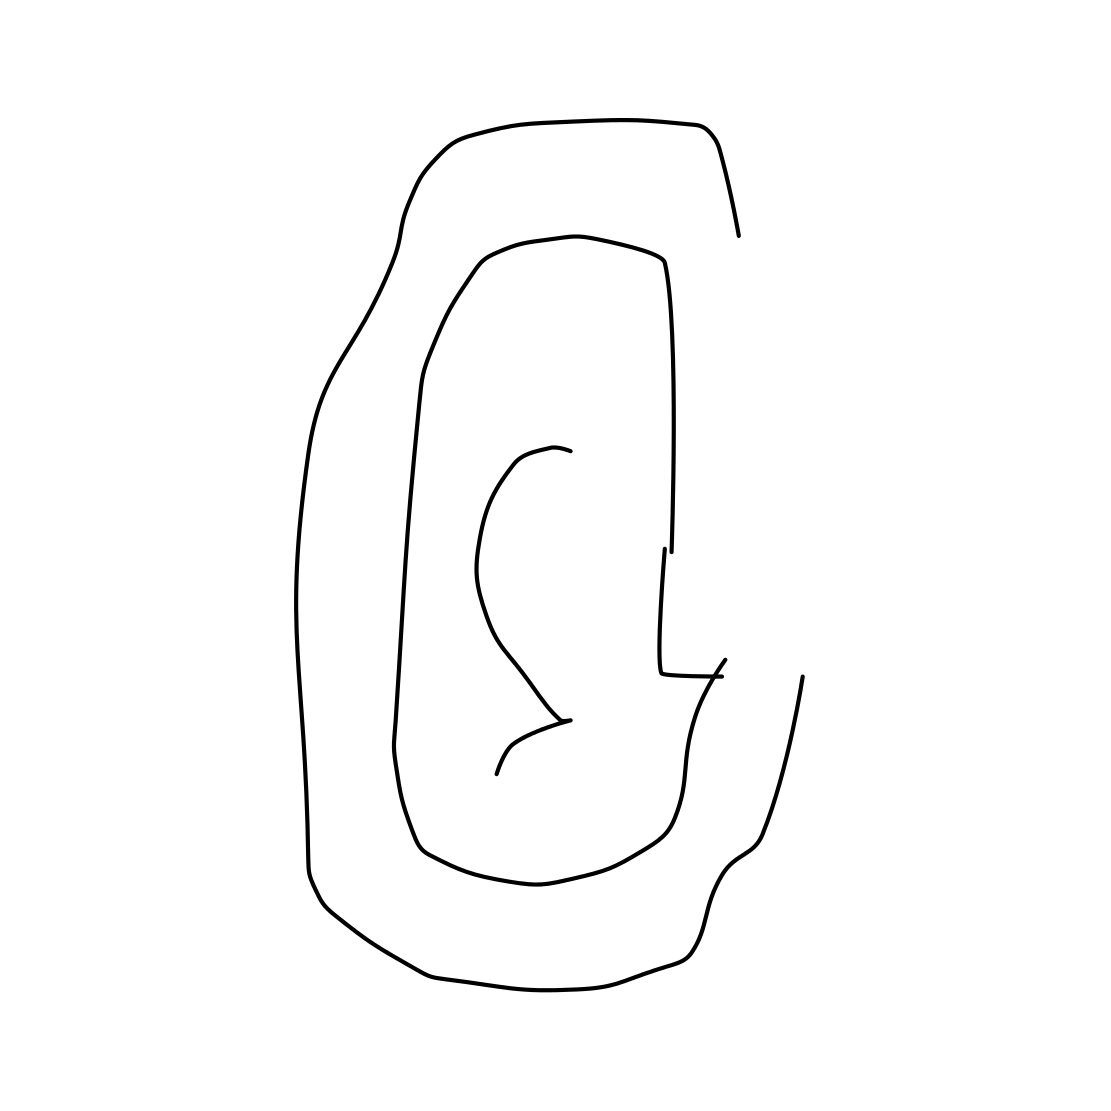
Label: ear